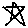
Label: star